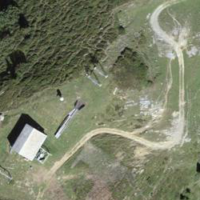
EUNIS habitat code: 23
Species observed at this site:
Parnassia palustris